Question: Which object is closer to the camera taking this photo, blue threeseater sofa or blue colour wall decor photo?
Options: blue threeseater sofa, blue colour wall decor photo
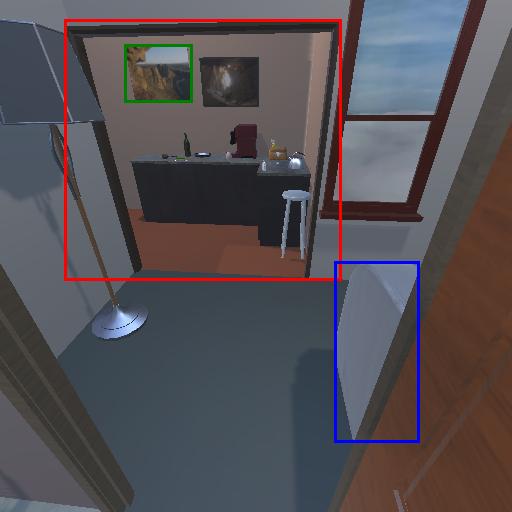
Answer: blue threeseater sofa